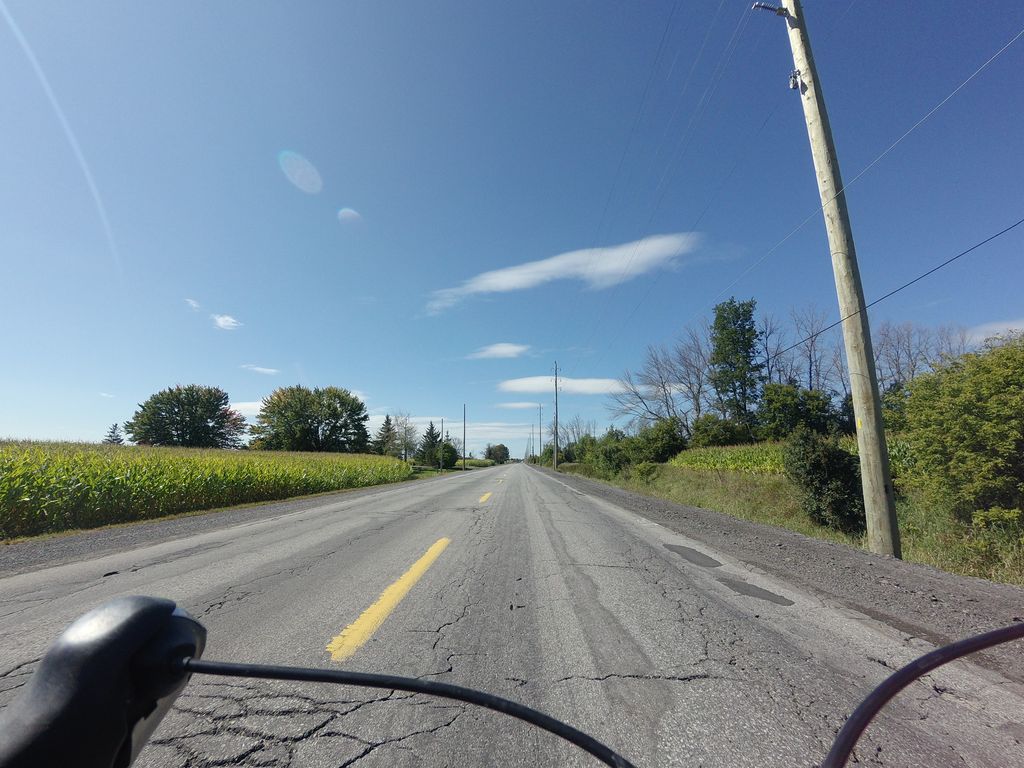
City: ottawa-gatineau